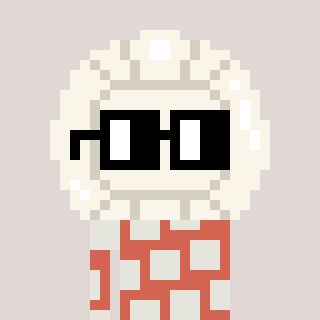
a pixel art character with square black glasses, a volleyball-shaped head and a peachy-colored body on a warm background